Question: I have four dimens.xml files in my values folder and I have different values for different dimens.xml files.
for example, in dimens.xml(hdpi) u_video_width is 306dp and dimens.xml(xhdpi)u_video_width is 404dp.but this values not working, because when i run my app in Nexus S (480X800) hdpi model genymotion
This is what my View looks like:
[![This is what my View looks like][1]][1]
As I said in hdpi dimens folder, I have 302dp but I have different width when I run my app (in XML activity file)
this is a my XML code
'''
<RelativeLayout xmlns:android="http://schemas.android.com/apk/res/android"
android:layout_width="match_parent"
android:layout_height="match_parent"
android:background="#D53362">
<RelativeLayout
android:layout_width="match_parent"
android:layout_height="wrap_content"
android:layout_centerVertical="true"
android:layout_centerHorizontal="true">
<VideoView
android:layout_width="@dimen/u_video_width"
android:layout_height="@dimen/u_video_height"
android:id="@+id/video_view"
android:layout_centerVertical="true"
android:layout_centerHorizontal="true" />
</RelativeLayout>
'''
This is a my dimens xml files

Nexus S has 480X800 resolution and i want to my VideoView to have 302dp in hdpi resolution and another resolution--another dpi how I can solve my problem?
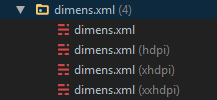
Answer: To make same dimension appear the same on higher dpi devices android multiply these dimension with a constant ie
for mdpi it is 1x
hdpi 1.5x
xhdpi 2x
xxhdpi 3x
So in your case it is 306 * 1.5 = 459px
reset of the space (14dp ~35 px) is available on both sides of VideoView
Please refer <URL>
At least this is what I understood. Hope it helps you.